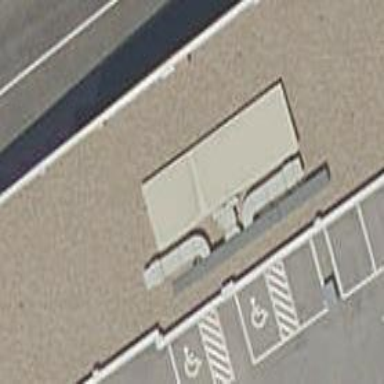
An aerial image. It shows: Supermarket building.